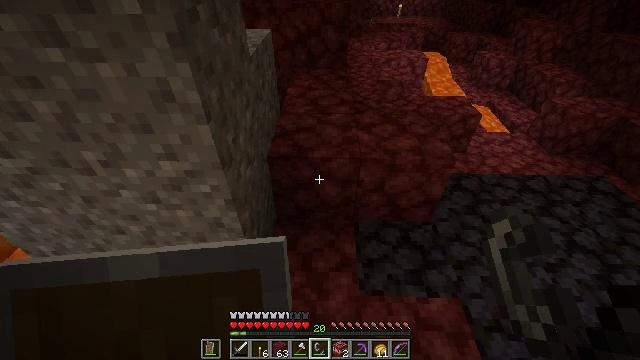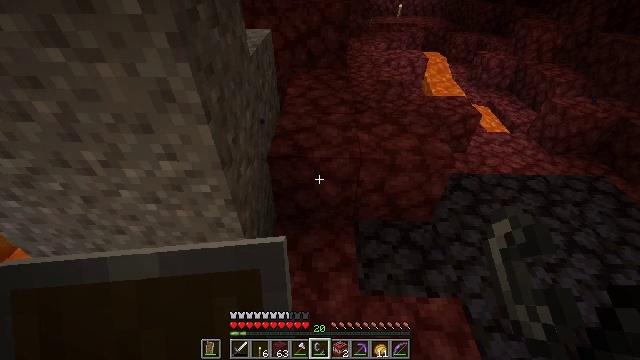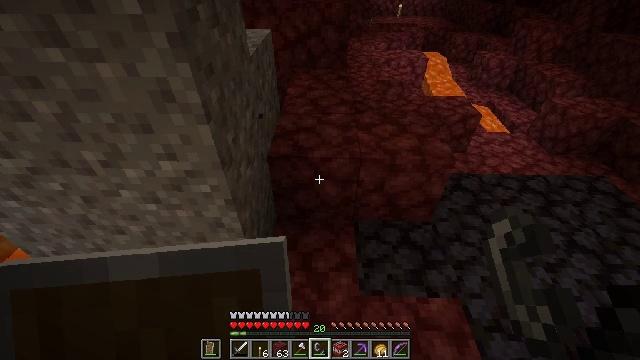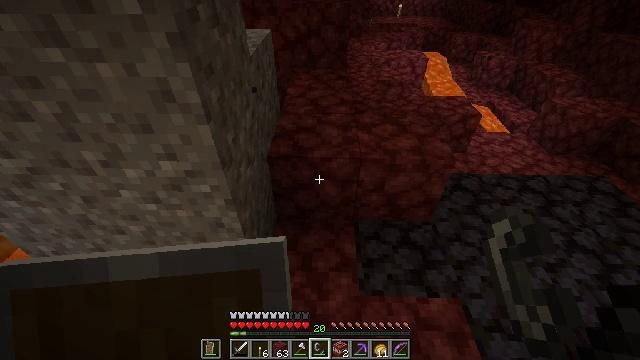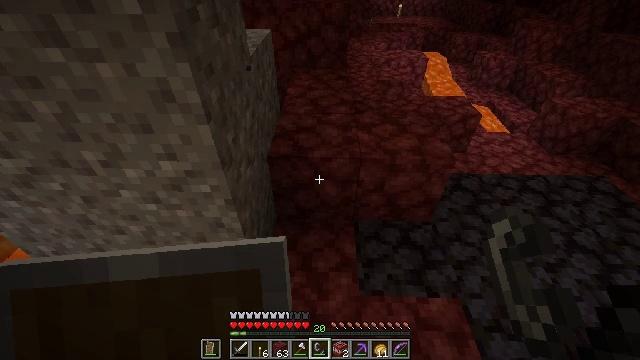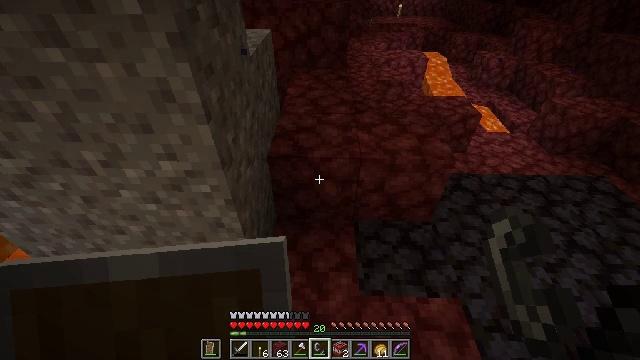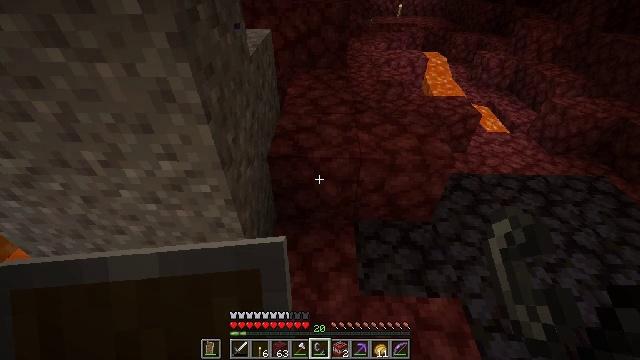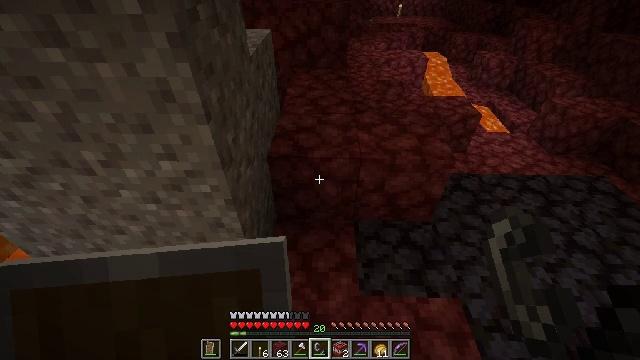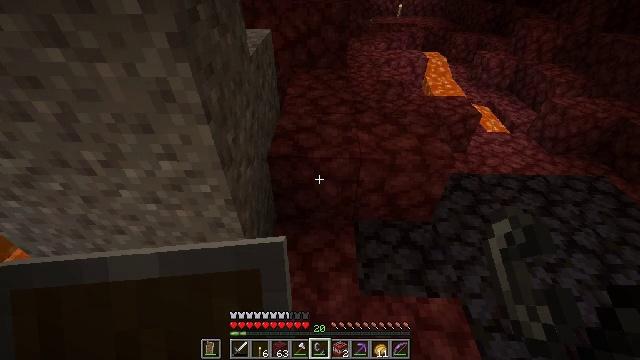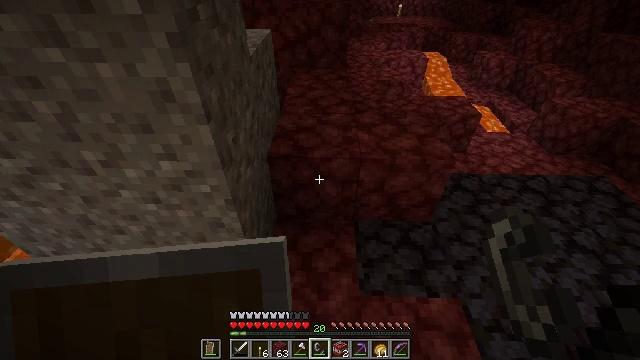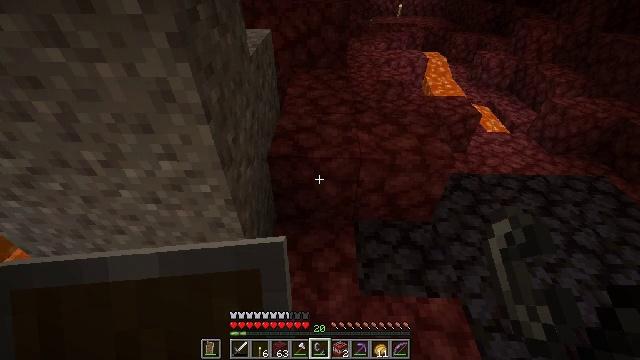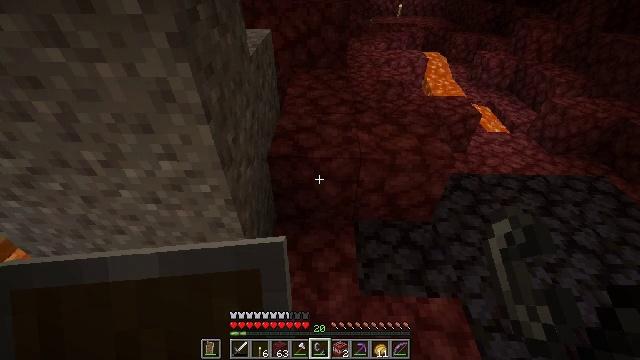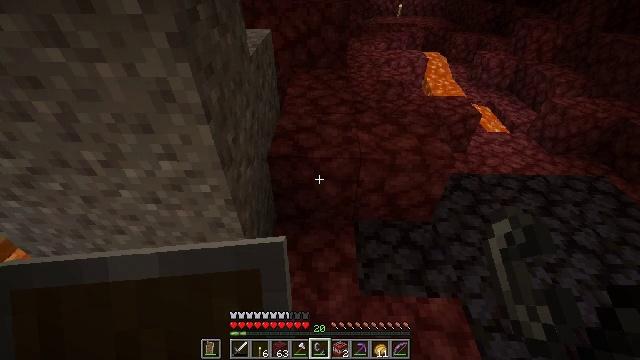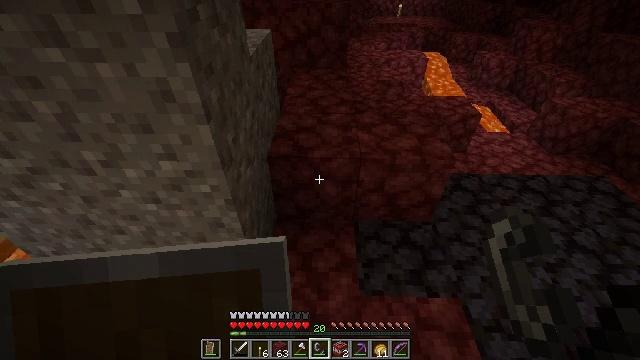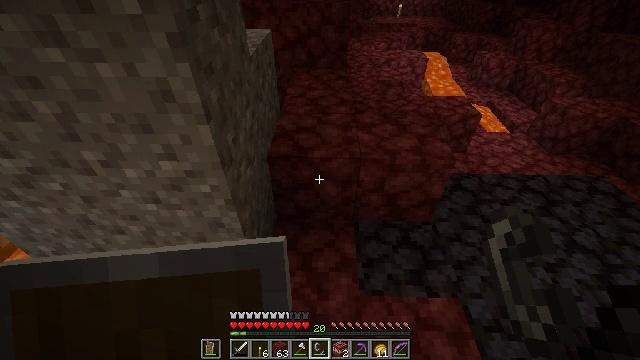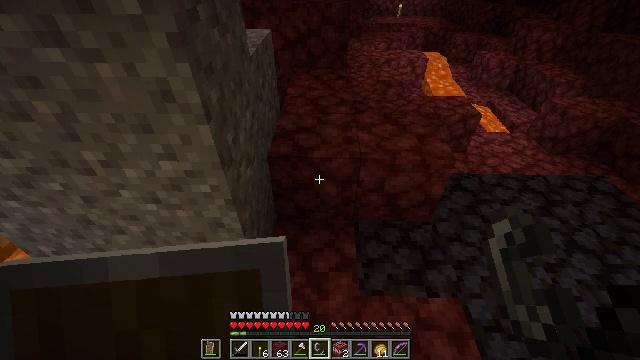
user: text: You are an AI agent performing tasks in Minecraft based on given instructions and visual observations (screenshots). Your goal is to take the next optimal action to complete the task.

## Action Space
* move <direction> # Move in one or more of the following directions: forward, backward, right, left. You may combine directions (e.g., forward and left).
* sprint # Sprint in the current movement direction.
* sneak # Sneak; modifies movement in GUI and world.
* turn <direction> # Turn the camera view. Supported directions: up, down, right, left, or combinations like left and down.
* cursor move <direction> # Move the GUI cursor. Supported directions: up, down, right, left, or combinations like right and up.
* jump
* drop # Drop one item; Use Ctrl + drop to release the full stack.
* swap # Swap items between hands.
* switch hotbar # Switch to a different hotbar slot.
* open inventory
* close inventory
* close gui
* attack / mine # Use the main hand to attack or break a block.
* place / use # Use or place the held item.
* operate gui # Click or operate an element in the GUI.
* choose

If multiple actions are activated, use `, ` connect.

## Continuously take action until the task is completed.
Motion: motion action
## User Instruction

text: Use a strong pickaxe to gather ancient debris.
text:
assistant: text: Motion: no_op
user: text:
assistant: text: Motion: no_op
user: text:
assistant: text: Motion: no_op
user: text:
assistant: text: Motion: no_op
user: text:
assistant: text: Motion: no_op
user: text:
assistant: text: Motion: no_op
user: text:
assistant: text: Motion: no_op
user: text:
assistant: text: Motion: no_op
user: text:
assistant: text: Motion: no_op
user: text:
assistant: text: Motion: no_op
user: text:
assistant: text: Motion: no_op
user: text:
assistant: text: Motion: no_op
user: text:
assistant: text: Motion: no_op
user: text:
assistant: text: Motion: no_op
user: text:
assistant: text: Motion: no_op
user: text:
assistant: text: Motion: no_op
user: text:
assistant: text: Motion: no_op
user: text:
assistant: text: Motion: no_op
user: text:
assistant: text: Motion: no_op
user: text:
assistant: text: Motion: no_op
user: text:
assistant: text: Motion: no_op
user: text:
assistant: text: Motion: no_op
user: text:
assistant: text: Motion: no_op
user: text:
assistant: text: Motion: no_op
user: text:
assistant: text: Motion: no_op
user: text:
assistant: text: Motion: no_op
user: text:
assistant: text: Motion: no_op
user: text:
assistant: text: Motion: no_op
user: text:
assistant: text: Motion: no_op
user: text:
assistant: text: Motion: no_op